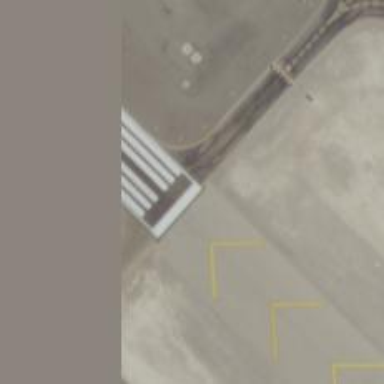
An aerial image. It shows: Image of taxiway at airport.